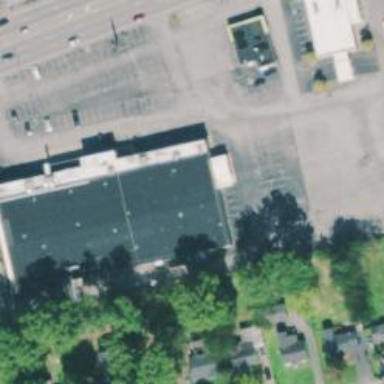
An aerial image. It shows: Building with bowling alley inside.